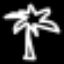
Label: palm tree